Question: Is there a way to have a C# Intellisense for ScriptCS files in a Submile Text .
I tried to combine OmniSharpSublime plugin with ScriptCS but that doesn't work.

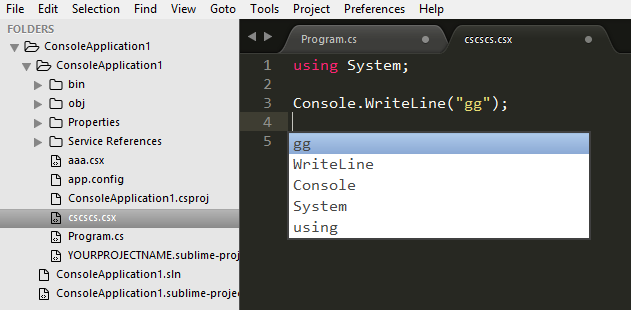
Answer: OmniSharp doesn't work with ScriptCS files yet, but hopefully soon!